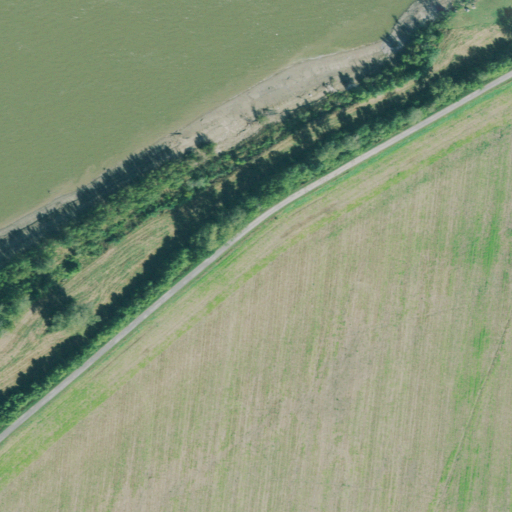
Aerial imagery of levee in Tennessee named Booth Point Dikes containing cultivated crops, open water, open development, low intensity development, woody wetlands, deciduous forest, herbaceous wetlands, and medium intensity development